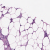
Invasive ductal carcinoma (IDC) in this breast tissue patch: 0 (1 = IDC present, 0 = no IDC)